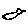
Label: bird